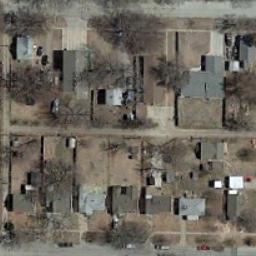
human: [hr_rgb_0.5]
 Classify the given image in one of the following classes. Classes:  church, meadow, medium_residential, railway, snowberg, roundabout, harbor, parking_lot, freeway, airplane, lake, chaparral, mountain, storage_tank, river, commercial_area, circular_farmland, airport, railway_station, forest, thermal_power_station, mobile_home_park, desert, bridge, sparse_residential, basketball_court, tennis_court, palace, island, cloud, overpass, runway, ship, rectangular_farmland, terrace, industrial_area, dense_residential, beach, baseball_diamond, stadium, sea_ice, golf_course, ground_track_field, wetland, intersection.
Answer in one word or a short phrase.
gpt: medium_residential